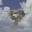
Label: 9